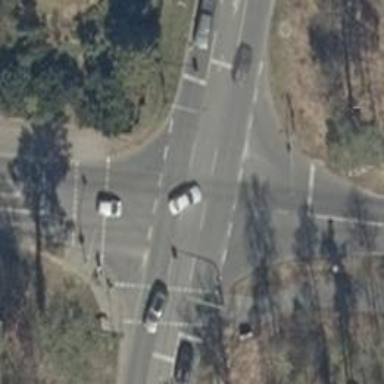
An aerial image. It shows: Road with traffic signals.